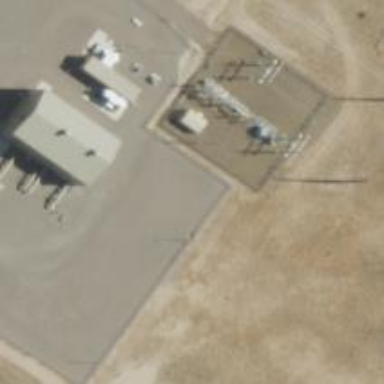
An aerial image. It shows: Power substation.